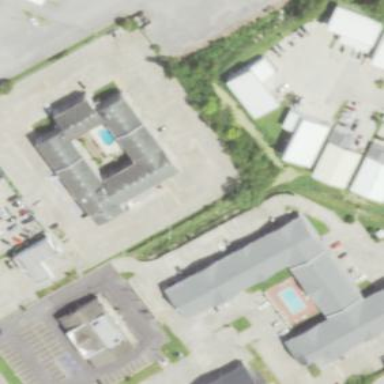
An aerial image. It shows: Hotel building.